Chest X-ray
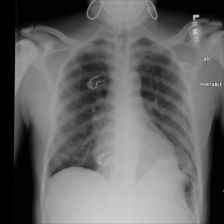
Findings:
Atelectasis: negative
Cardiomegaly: negative
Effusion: negative
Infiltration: negative
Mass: negative
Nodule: negative
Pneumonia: negative
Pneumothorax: negative
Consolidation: negative
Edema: negative
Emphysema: negative
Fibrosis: negative
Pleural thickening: negative
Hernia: negative